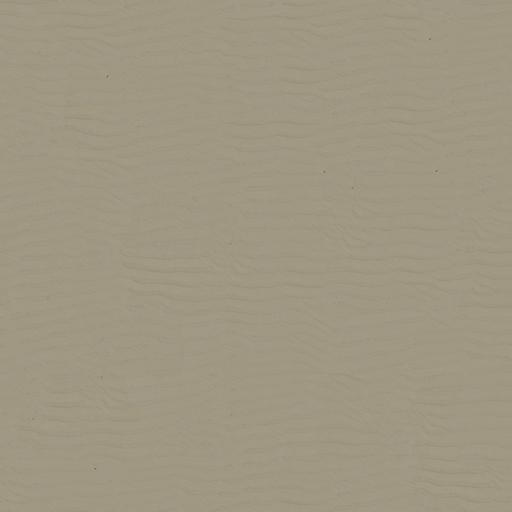
Tags: beach ground sand small